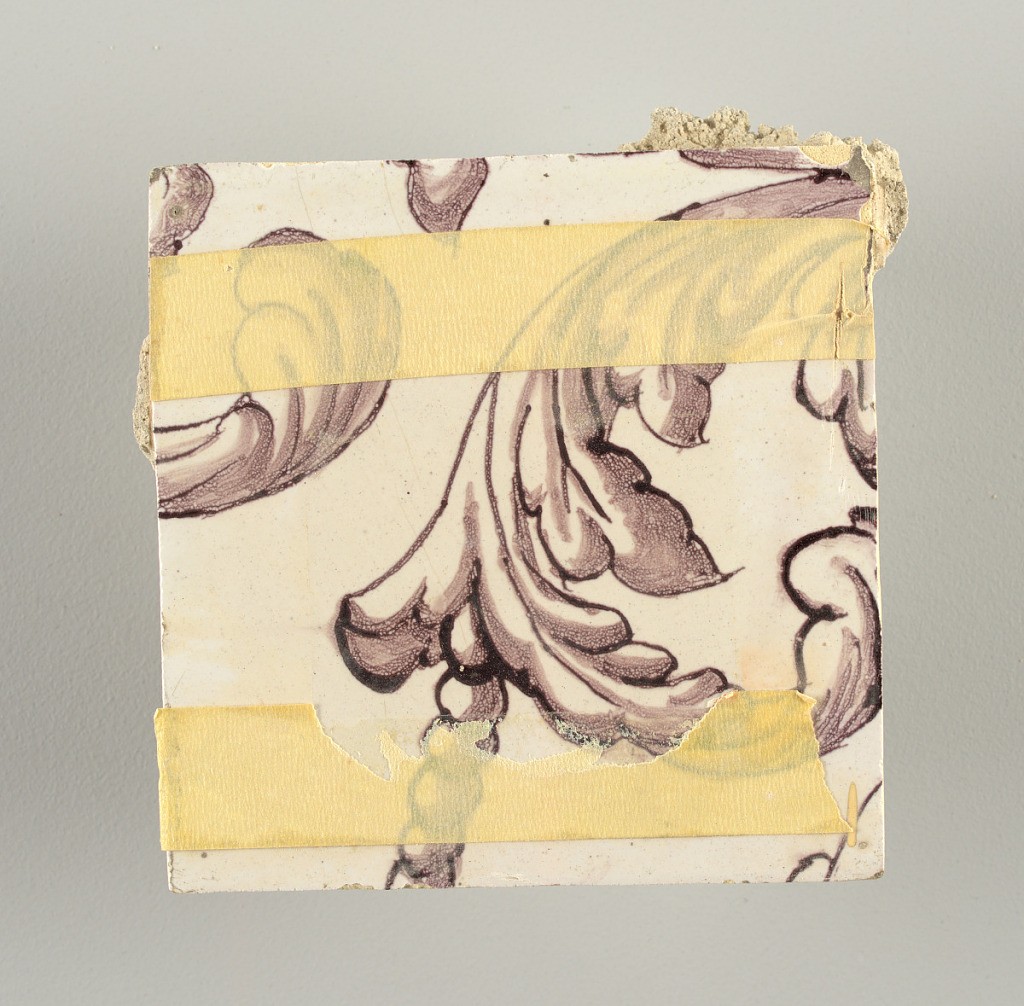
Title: Wall facing
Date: ca. 1725
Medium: tin-glazed earthenware, underglaze
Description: Two vertical rectangles, twenty-three tiles high.  A) Nine tiles wide at top; seven tiles wide at bottom.  B) Ten and one-half tiles wide.

Arabesque design of foliage.  A) with centered figure of Justice under a canopy.  B) with centered urn.